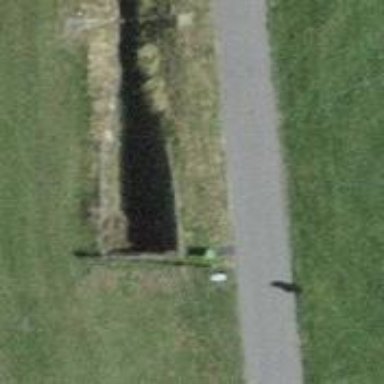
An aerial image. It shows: Tunnel with drain waterway.